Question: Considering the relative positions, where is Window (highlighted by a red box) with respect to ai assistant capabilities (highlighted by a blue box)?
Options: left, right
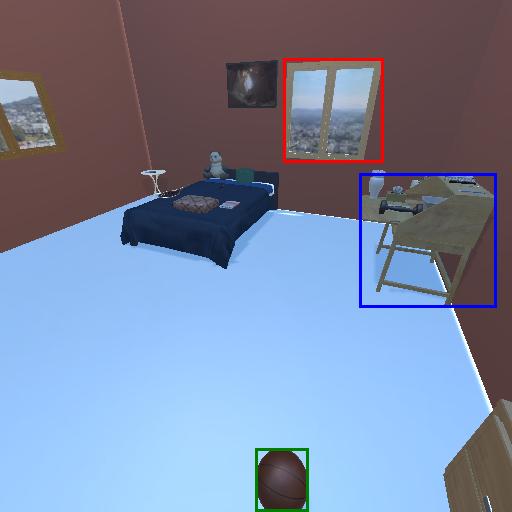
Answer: left